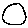
Label: circle